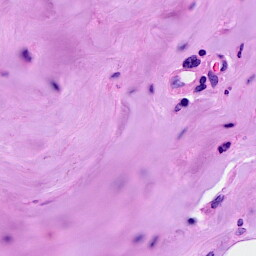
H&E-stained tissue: Breast